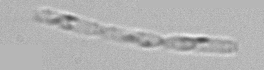
Label: Cerataulina_pelagica